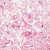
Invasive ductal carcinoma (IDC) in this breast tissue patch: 0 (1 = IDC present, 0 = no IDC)